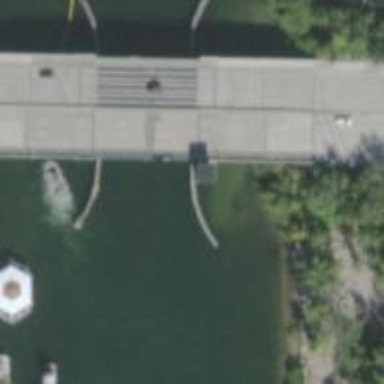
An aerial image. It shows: Primary highway on movable bascule bridge.